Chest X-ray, AP view. Patient: 57 years old, sex M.
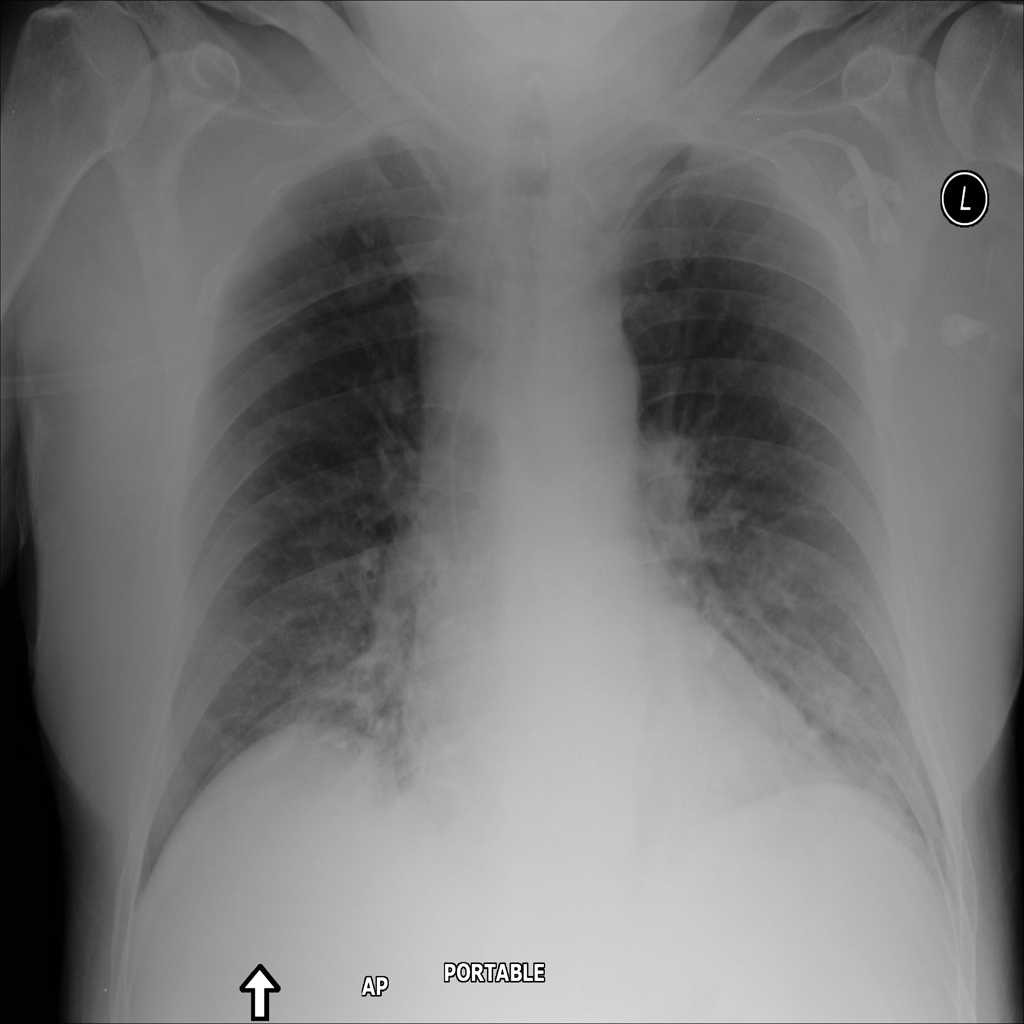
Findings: Edema